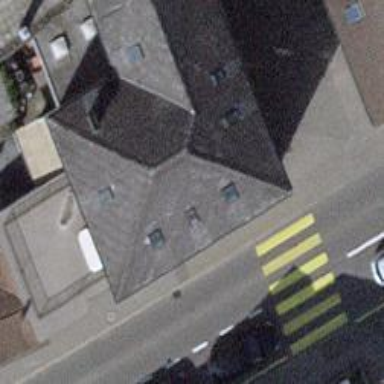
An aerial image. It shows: Pub.